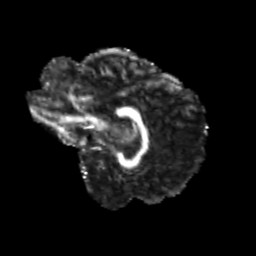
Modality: FA
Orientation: sagittal
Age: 24
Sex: male
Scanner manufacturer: siemens
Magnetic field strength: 3 T
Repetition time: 3.5 s
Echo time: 0.104 s